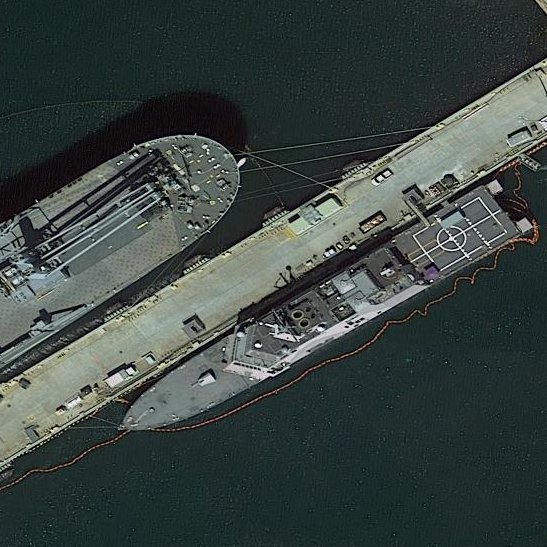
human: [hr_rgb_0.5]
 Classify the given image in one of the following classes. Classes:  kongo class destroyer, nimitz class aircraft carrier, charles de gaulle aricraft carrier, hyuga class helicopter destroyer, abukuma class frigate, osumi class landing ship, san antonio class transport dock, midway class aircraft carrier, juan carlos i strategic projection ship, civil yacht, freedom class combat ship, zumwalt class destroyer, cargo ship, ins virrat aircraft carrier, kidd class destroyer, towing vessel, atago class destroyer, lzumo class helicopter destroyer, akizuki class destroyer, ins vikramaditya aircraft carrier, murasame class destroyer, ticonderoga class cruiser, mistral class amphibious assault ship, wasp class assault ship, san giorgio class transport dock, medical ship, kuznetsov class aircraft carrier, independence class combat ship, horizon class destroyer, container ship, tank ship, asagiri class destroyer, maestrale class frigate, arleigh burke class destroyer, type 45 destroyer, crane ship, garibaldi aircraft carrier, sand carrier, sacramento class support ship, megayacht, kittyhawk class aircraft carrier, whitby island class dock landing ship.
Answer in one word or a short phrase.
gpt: Freedom class combat ship